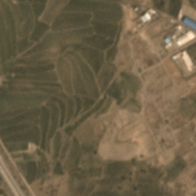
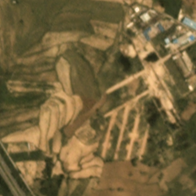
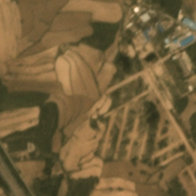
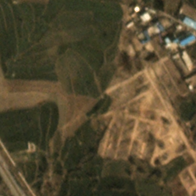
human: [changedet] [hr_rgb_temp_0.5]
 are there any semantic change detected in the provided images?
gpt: some new roads and increased plantation appeared in the scene .

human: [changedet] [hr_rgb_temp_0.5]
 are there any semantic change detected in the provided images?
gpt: several new roads and some new buildings built on the right side of the scene .

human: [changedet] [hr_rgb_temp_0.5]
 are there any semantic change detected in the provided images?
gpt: More trees are planted in the scene .

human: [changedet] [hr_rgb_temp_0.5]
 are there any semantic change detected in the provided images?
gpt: some new storage tanks appeared on the top right corner of the scene .

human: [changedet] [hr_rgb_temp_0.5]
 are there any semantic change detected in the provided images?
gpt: vegetation is increased and some new building are constructed .